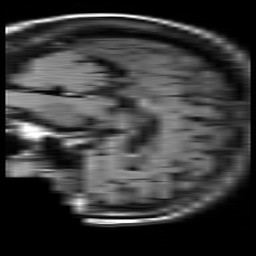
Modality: FLAIR
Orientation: sagittal
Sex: female
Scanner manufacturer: philips
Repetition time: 11 s
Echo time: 0.125 s